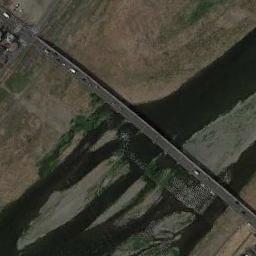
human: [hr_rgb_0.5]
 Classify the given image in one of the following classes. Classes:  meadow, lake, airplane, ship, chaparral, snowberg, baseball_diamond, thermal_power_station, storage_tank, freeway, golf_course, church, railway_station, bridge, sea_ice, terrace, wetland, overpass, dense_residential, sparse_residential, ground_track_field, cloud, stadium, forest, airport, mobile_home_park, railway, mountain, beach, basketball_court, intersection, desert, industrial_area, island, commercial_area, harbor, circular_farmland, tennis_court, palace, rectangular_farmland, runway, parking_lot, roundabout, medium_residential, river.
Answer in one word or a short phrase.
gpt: bridge